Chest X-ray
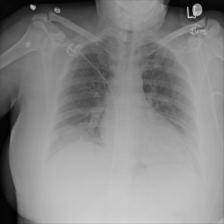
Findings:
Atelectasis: negative
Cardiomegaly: negative
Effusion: negative
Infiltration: negative
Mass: negative
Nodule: negative
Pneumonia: negative
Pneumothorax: negative
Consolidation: negative
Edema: negative
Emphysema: negative
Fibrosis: negative
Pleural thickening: negative
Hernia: negative